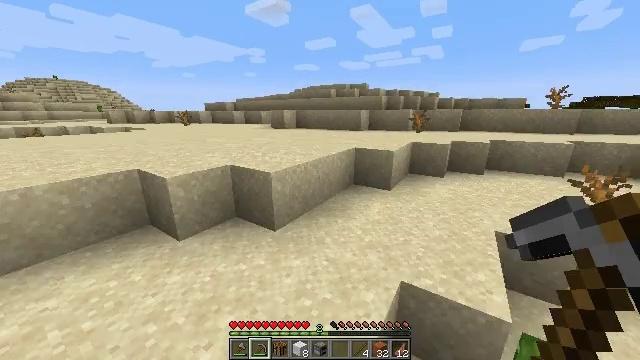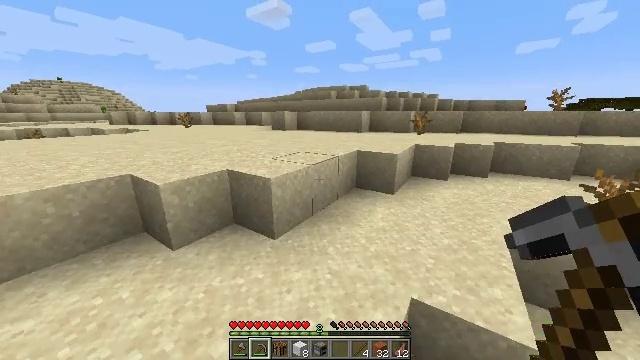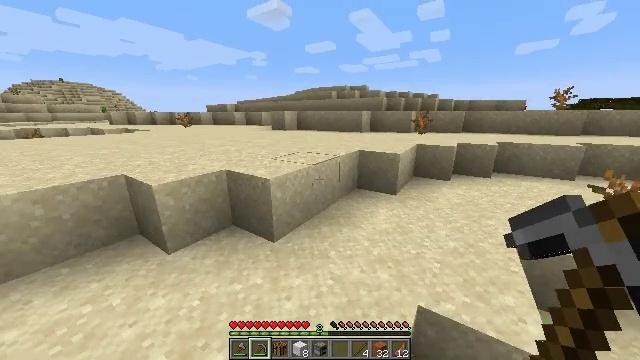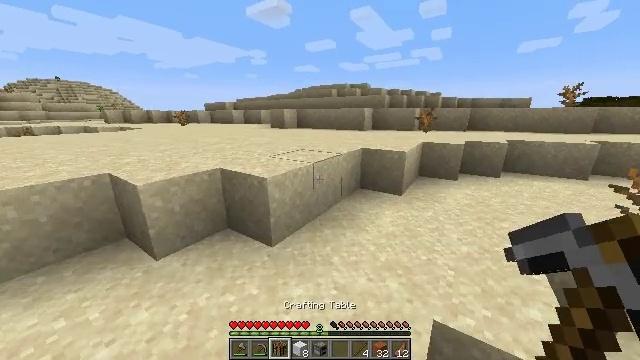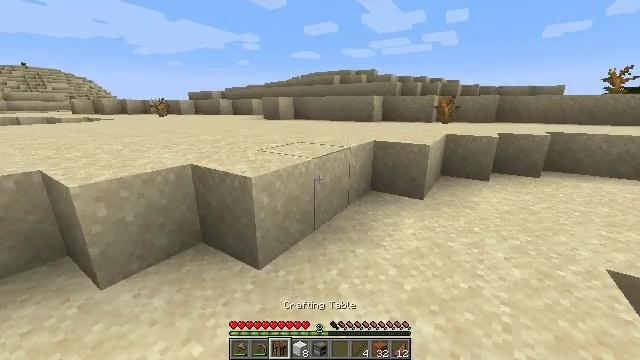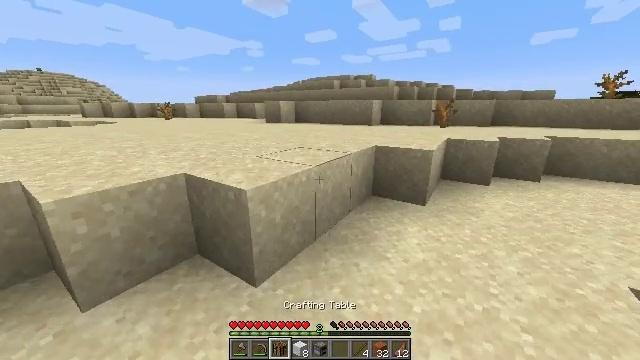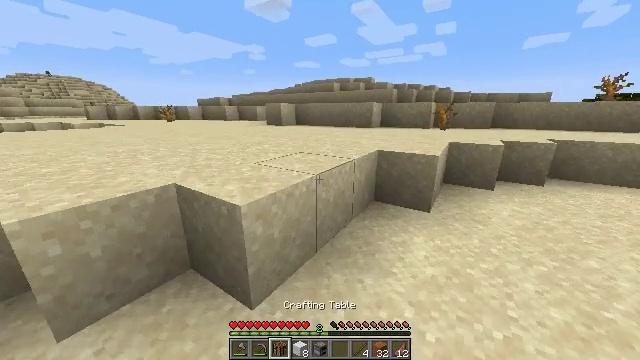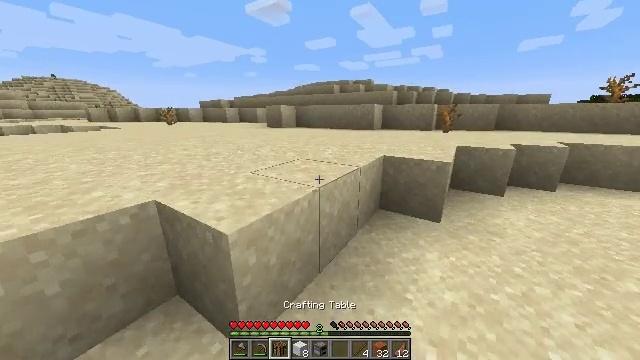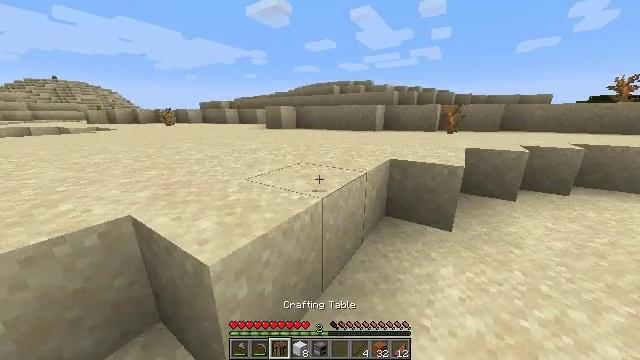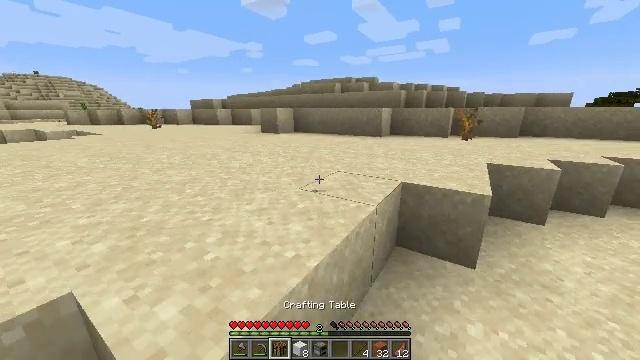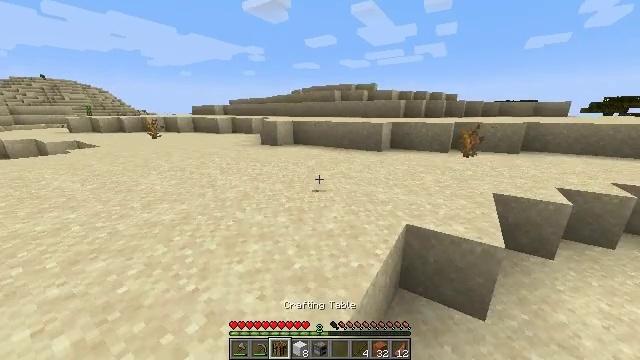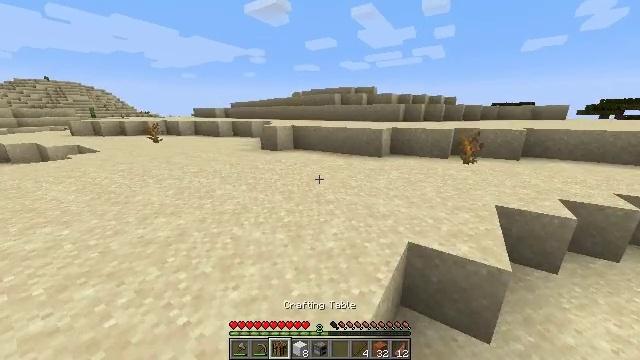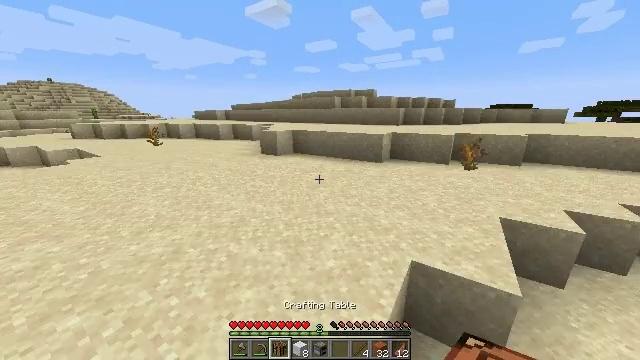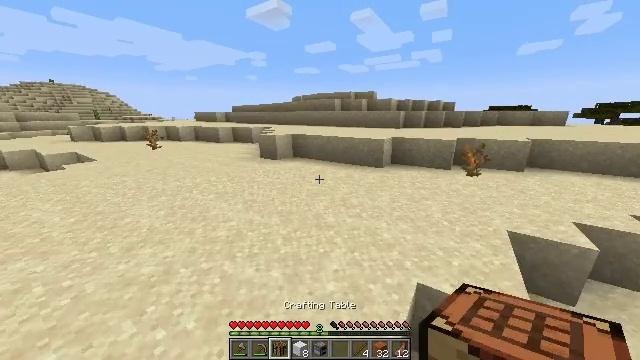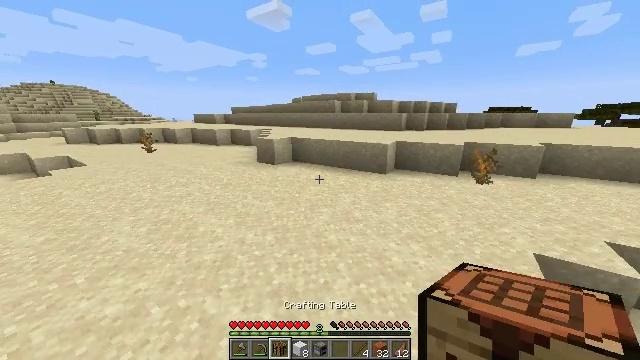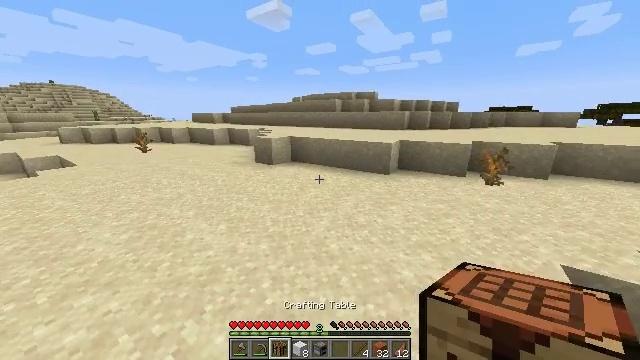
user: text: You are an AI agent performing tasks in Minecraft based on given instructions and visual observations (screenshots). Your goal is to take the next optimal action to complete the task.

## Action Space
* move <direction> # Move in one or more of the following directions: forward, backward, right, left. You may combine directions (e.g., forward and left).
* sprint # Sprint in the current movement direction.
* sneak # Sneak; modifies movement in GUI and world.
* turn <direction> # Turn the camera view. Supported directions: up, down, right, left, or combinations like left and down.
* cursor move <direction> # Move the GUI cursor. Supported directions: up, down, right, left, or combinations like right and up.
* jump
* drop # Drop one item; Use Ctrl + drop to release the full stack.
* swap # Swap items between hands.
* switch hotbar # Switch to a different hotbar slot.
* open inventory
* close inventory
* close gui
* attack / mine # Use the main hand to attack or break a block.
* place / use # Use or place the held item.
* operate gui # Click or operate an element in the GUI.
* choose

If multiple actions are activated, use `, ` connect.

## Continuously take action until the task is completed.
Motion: motion action
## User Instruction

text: Harvest the dead bush.
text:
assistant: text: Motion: move forward
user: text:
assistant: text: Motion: move forward
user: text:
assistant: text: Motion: move forward
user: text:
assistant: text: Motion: move forward
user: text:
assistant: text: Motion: move forward
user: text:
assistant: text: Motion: move forward
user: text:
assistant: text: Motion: move forward, sprint
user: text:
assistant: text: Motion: move forward, sprint
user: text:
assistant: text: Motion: move forward, sprint, jump
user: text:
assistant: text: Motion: move forward, sprint, jump
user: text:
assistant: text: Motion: move forward, sprint, jump
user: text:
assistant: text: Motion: move forward, sprint, jump
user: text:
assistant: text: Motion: move forward, jump
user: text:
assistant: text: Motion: move forward
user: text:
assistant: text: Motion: move forward
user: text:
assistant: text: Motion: move forward
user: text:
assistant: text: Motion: move forward
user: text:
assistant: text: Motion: move forward
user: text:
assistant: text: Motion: move forward
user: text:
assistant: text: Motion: move forward
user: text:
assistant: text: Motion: move forward, turn right
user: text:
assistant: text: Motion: move forward, turn right
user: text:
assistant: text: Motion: move forward, turn right
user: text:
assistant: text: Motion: move forward, turn right
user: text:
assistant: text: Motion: move forward
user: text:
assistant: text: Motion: move forward
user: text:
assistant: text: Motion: move forward
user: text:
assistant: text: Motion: move forward
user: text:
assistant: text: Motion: move forward
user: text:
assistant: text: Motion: move forward